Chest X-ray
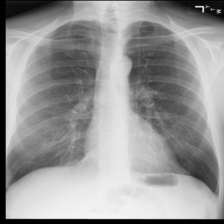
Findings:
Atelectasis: negative
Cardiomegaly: negative
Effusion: negative
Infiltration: negative
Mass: negative
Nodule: negative
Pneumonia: negative
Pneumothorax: negative
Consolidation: negative
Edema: negative
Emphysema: negative
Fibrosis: negative
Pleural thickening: negative
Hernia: negative